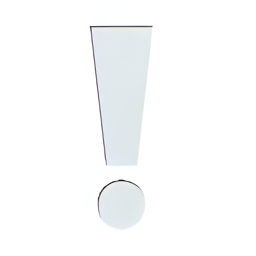
Name: white exclamation mark ornament
Emoji: ❕
Group: Symbols
Sub-group: punctuation